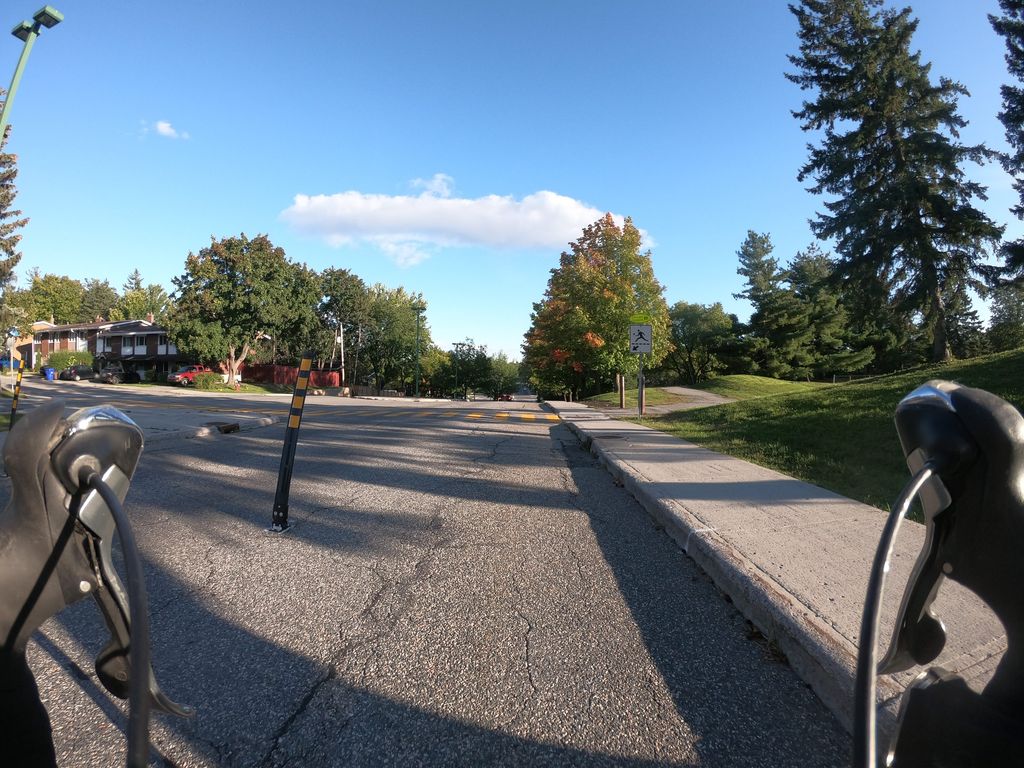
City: ottawa-gatineau